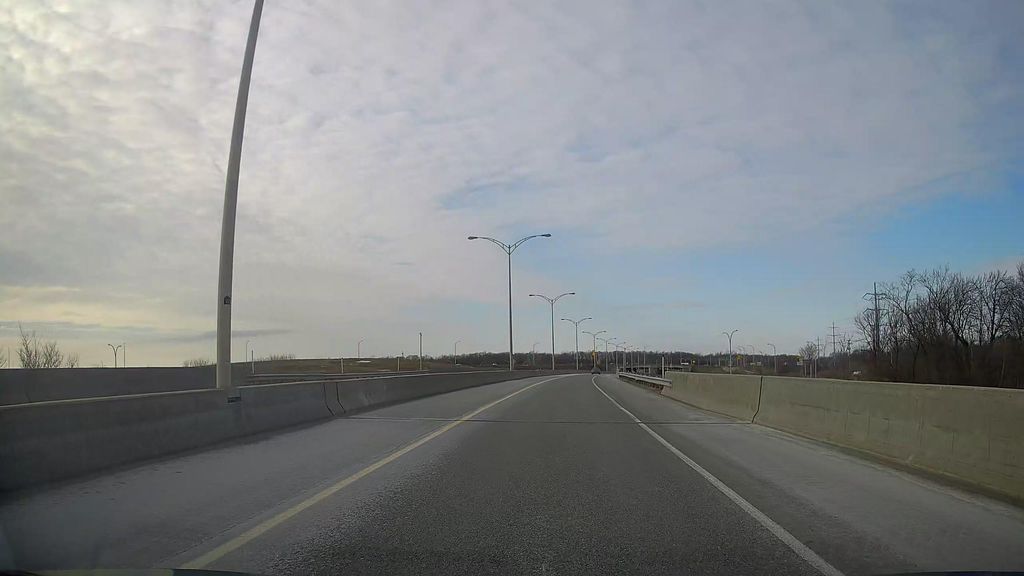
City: montreal